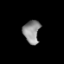
Tissue: lung
Cell type: Epithelial cells
Senescence score: 0.1906
Nuclear area (px): 377
Mean DAPI intensity: 141.072